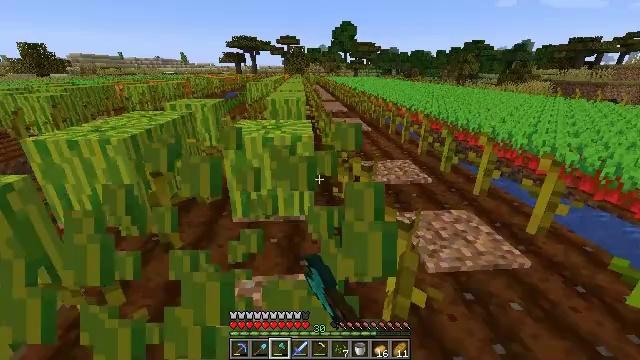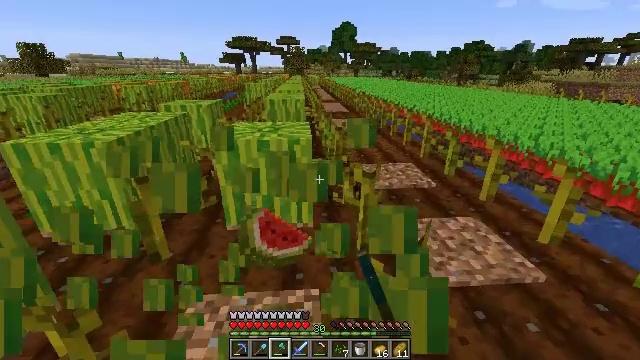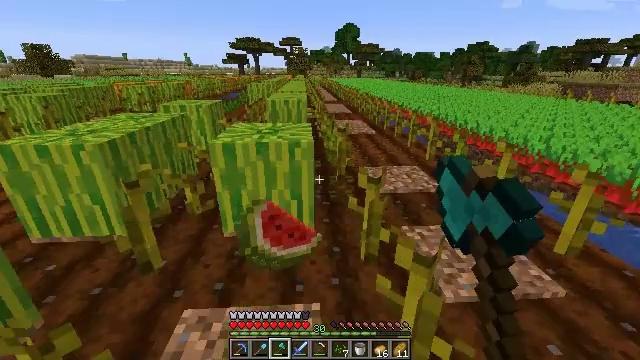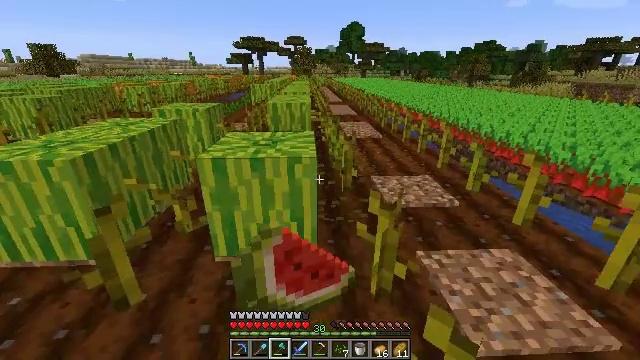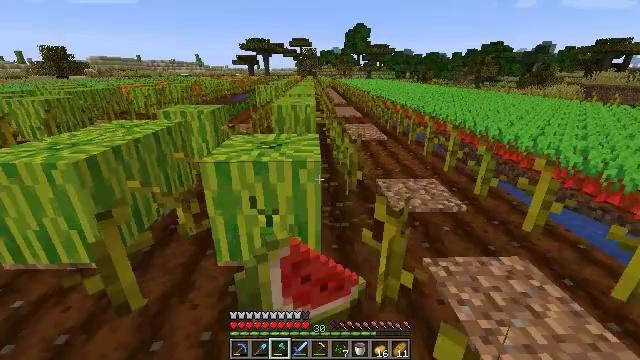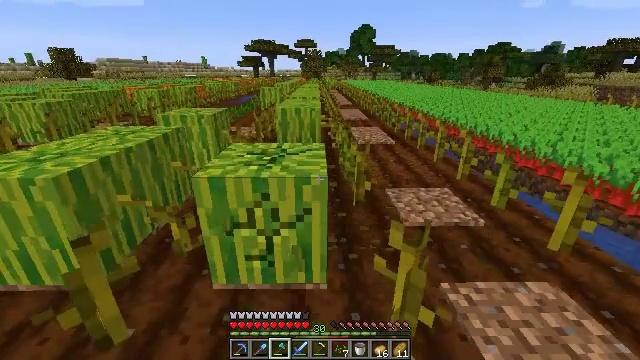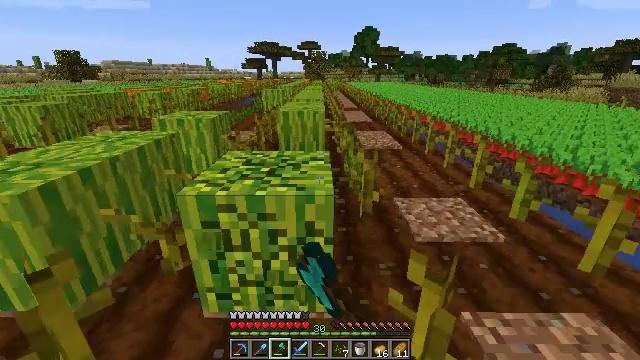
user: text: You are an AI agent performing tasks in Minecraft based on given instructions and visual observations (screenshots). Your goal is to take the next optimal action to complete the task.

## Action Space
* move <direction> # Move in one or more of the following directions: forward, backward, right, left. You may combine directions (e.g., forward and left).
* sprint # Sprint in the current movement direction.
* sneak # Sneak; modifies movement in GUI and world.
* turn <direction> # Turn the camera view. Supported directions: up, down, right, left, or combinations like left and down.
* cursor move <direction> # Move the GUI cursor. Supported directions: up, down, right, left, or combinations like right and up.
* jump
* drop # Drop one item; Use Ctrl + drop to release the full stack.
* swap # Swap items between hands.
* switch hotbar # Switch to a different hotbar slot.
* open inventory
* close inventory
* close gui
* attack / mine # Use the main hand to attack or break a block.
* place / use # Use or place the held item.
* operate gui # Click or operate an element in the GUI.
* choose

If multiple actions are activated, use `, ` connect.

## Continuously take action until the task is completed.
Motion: motion action
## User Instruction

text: Break the attached melon stem.
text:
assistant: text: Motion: move forward, attack / mine
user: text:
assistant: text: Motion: move forward, attack / mine
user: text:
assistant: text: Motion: move forward, attack / mine
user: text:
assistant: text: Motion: move forward, turn left, attack / mine
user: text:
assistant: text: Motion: move forward, turn left, attack / mine
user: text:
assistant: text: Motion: attack / mine
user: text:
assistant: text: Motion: attack / mine